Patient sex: M
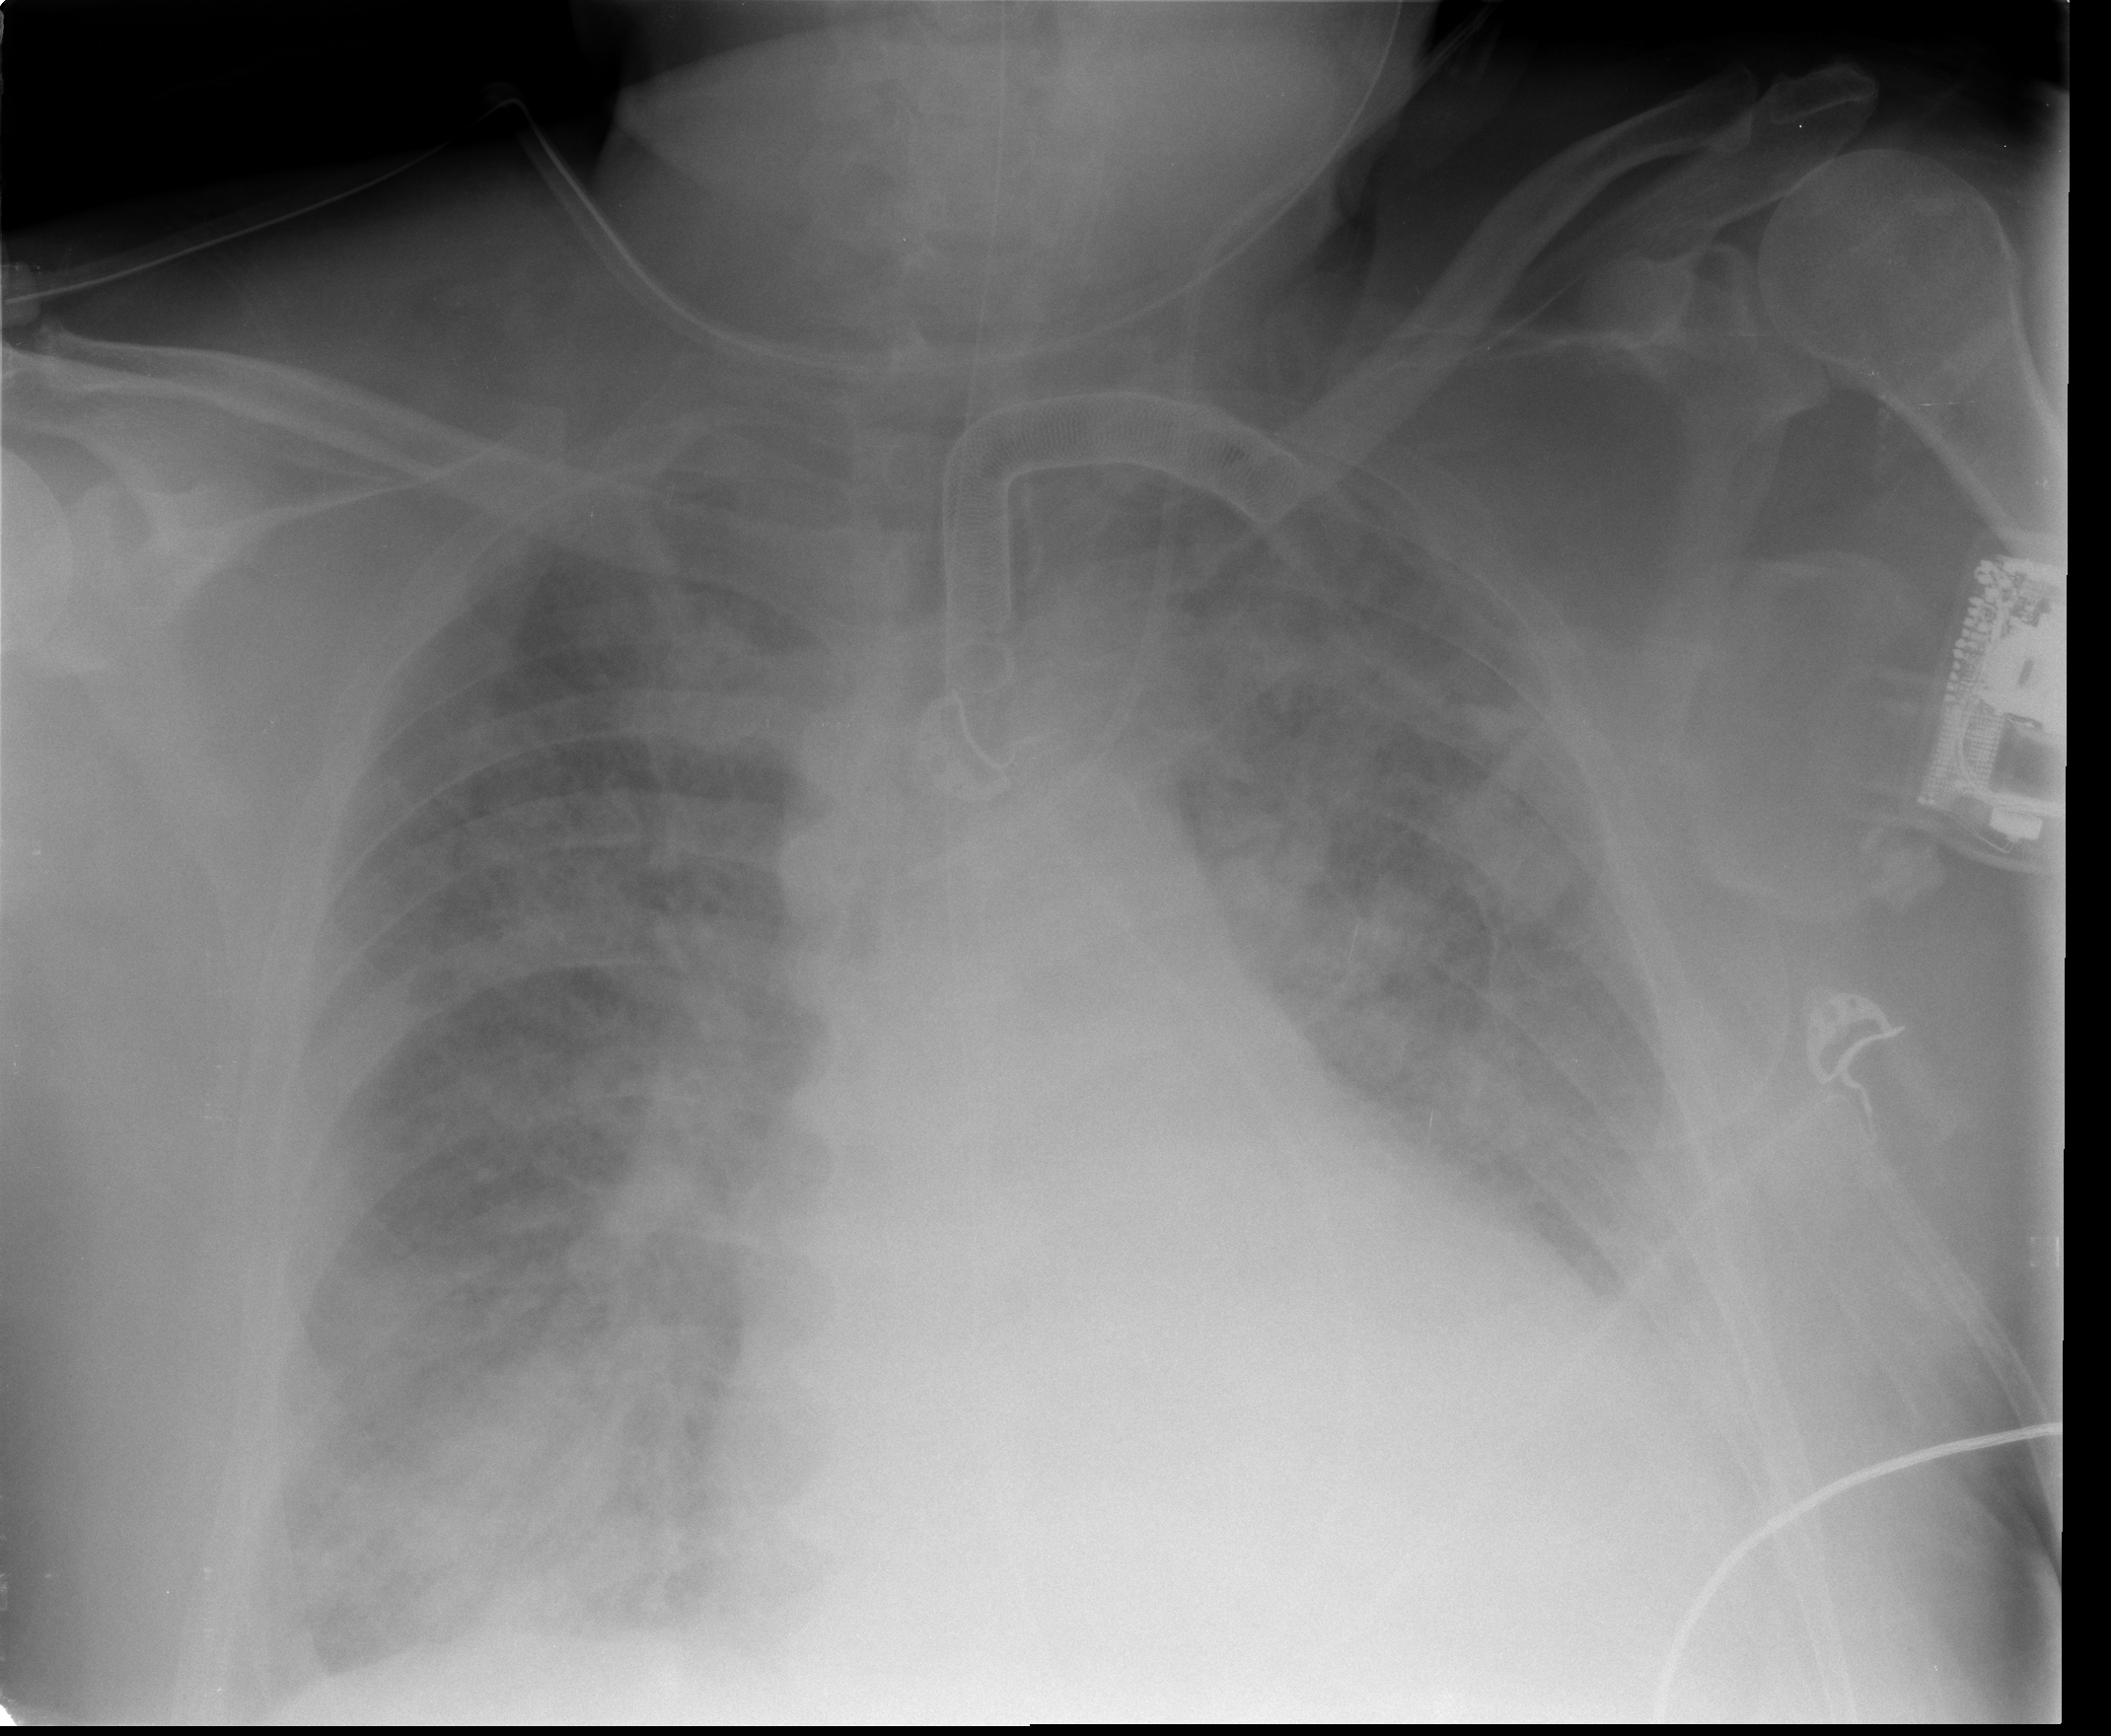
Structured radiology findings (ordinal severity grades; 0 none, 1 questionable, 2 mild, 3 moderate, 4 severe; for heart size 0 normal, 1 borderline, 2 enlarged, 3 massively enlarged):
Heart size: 2
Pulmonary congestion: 3
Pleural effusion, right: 2
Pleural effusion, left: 2
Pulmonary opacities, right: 3
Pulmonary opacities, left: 3
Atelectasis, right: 3
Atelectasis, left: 3